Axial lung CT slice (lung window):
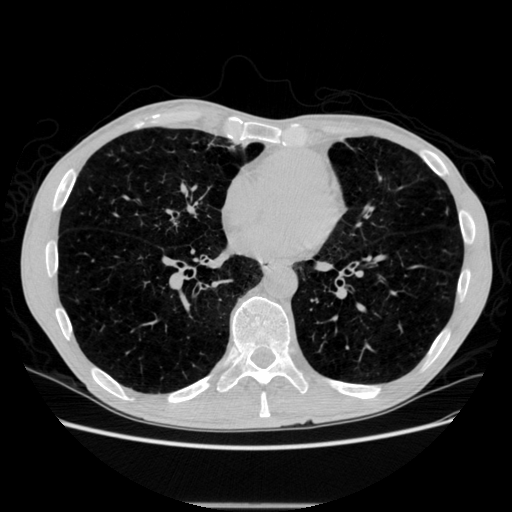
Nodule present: no